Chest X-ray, AP view. Patient: 60 years old, sex M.
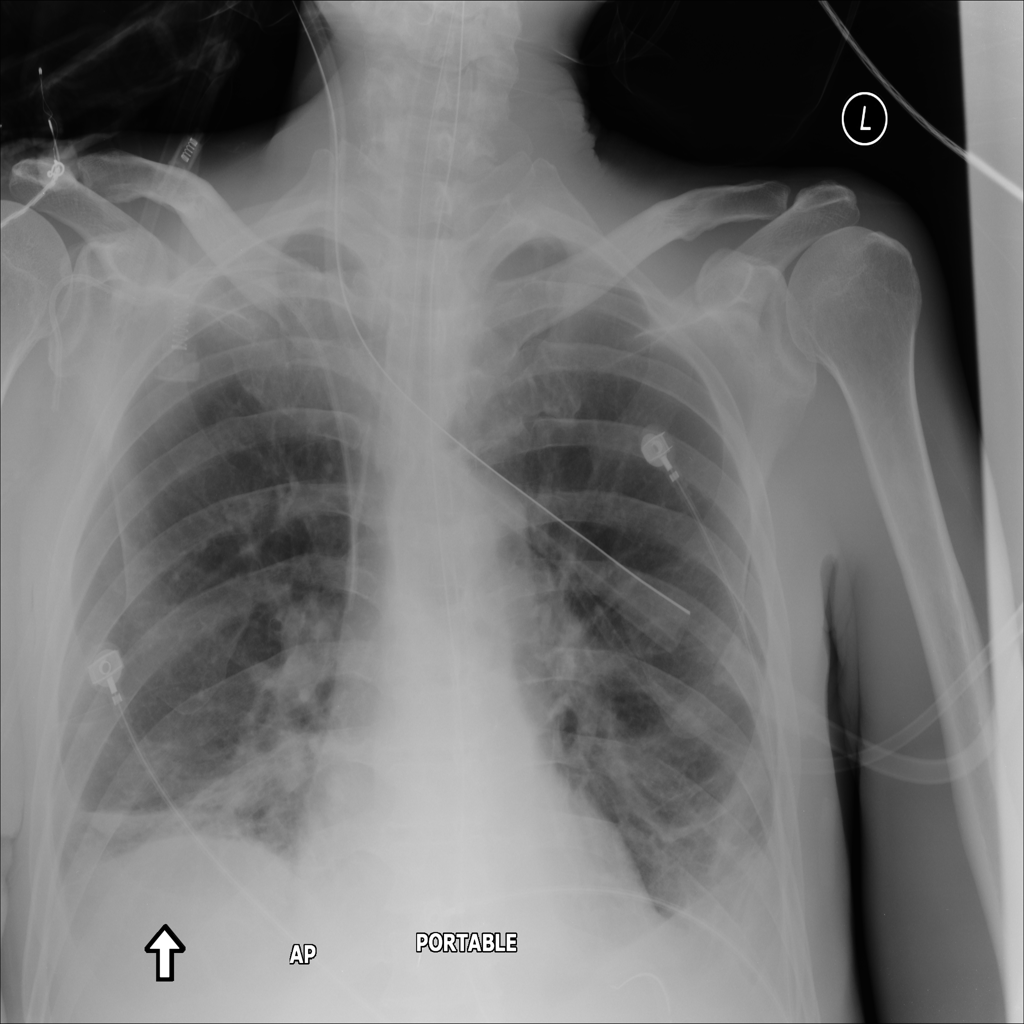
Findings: Atelectasis